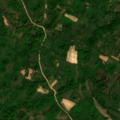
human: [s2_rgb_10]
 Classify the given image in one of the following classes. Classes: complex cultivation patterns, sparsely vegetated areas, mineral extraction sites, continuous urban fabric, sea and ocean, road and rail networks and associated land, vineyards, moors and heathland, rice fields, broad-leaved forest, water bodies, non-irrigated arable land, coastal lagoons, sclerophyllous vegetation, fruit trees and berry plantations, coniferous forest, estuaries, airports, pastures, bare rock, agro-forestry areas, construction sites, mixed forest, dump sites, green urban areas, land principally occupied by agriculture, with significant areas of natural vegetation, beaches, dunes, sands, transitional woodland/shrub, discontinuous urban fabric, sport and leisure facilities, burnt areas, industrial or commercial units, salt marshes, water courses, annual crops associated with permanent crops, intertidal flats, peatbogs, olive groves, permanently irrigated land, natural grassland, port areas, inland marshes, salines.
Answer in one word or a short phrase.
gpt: complex cultivation patterns, land principally occupied by agriculture, with significant areas of natural vegetation